Interaction volume radius: 5 \u00c5
Interaction volume height: 15 \u00c5
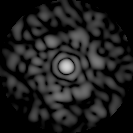
Disorder parameter: 0.8543